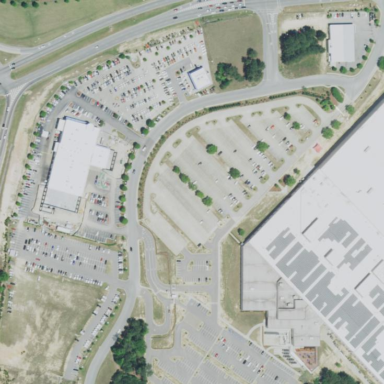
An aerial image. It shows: Retail area.